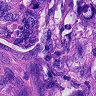
Metastatic tissue present: yes